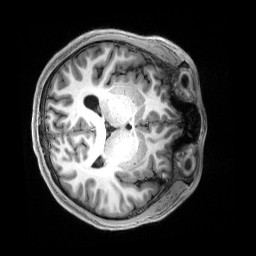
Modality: T1w
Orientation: axial
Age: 20
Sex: male
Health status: healthy
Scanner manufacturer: siemens
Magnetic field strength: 3 T
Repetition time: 2.5 s
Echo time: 0.00222 s